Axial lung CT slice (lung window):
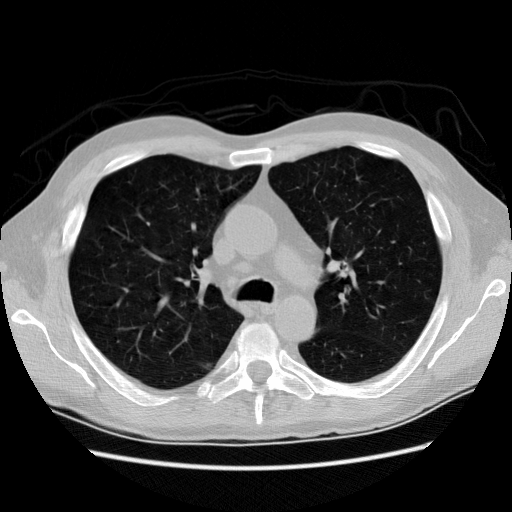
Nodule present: no